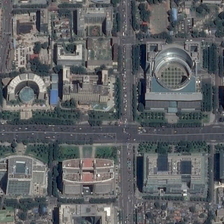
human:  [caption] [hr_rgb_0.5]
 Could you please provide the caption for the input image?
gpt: the trees surround the road and the cars are on the road .

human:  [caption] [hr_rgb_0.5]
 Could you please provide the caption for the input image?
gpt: many buildings and some green trees are near a crossroads in a commercial area .

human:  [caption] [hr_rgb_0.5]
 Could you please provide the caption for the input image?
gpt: tall buildings are on both sides of the road .

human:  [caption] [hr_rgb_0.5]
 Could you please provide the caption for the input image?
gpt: many buildings and some green trees are near a crossroads in a commercial area .

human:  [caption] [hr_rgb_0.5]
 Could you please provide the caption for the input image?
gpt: tall buildings are on both sides of the road .